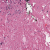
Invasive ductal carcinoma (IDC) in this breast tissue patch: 0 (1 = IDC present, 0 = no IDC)